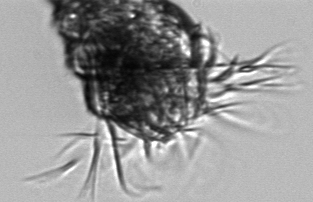
Label: Laboea_strobila